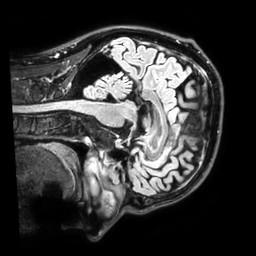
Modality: FLAIR
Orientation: sagittal
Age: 41
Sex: male
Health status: healthy
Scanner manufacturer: philips
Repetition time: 4.8 s
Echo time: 0.2812 s